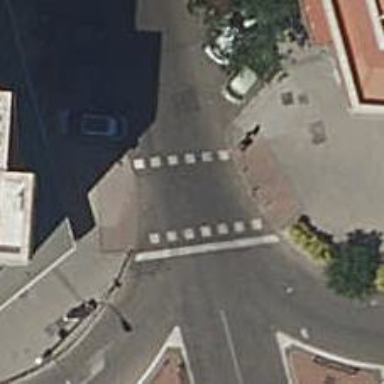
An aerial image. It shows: Road with traffic signals at the crossing.